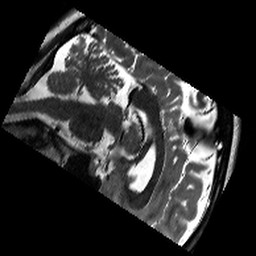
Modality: T2w
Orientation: sagittal
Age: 31
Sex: female
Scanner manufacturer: siemens
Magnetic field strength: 3 T
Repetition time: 11.39 s
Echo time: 0.09 s